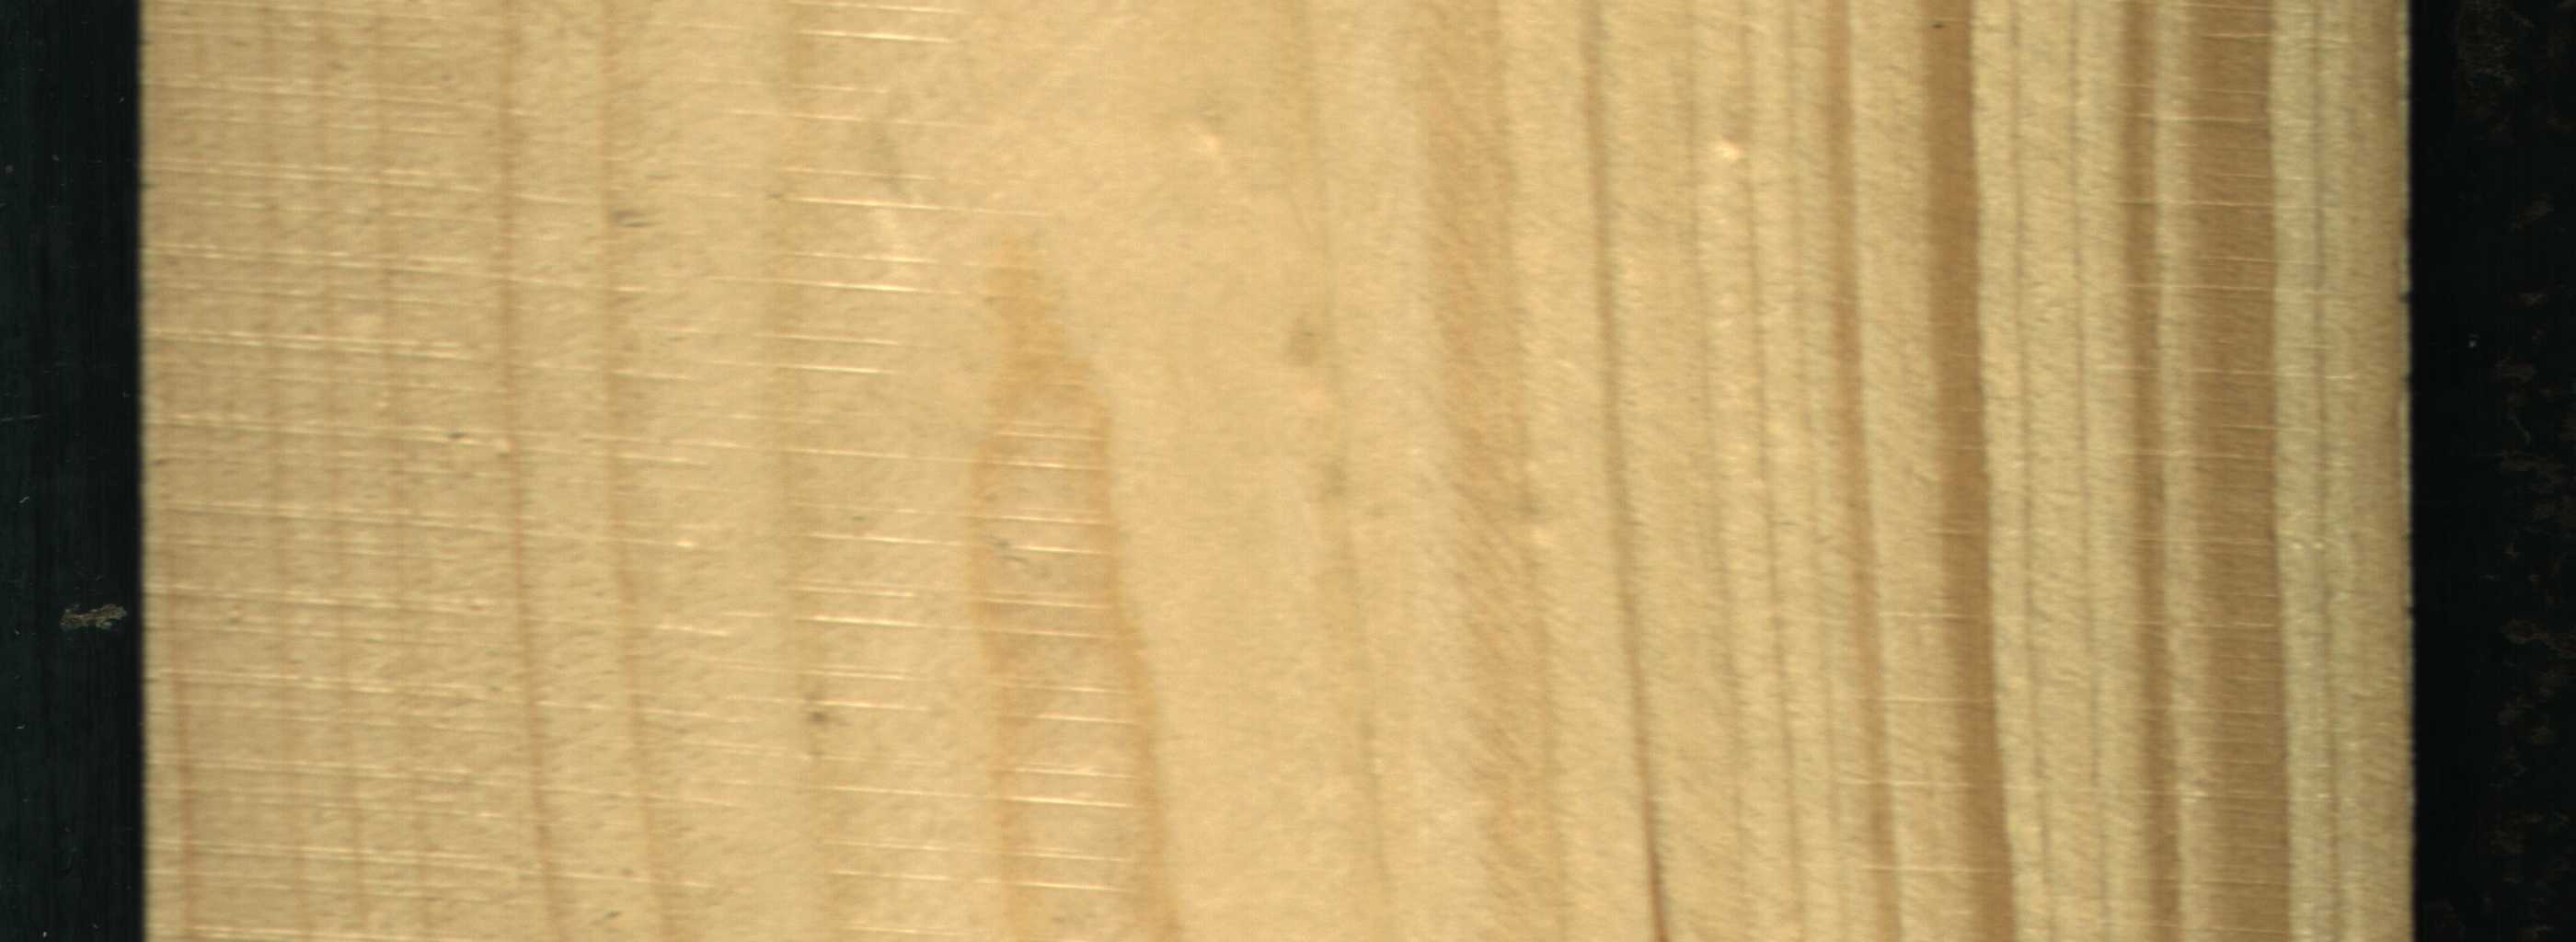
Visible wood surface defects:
Quartzity
Quartzity